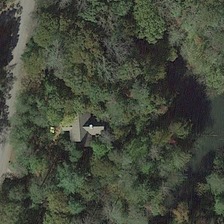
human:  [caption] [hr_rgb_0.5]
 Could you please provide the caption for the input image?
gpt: the house is black and the trees are green .

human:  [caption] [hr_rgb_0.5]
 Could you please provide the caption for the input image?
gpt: many green trees are around a building .

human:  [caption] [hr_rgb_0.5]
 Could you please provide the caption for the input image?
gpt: this a villa with in the many trees .

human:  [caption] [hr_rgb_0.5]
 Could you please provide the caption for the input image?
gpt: many green trees are around a building .

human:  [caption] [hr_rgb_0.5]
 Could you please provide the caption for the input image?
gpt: this a villa with in the many trees .